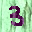
Label: 3